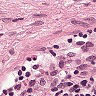
Metastatic tissue present: no